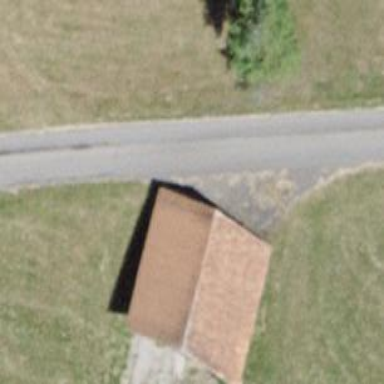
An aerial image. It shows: Barn.